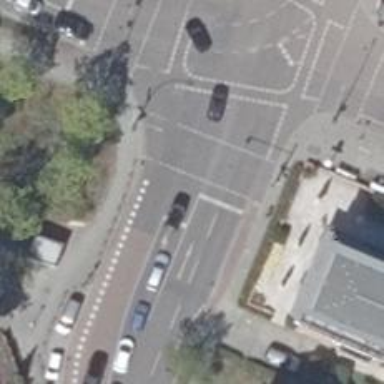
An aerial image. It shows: Road with traffic signals for signaling.